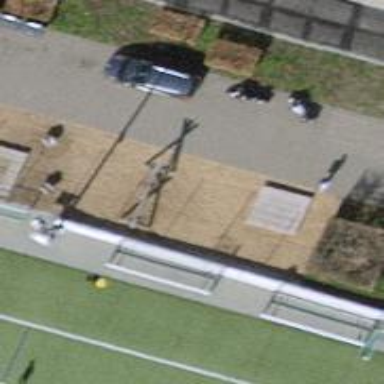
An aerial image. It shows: Playground area for leisure activities on the land.